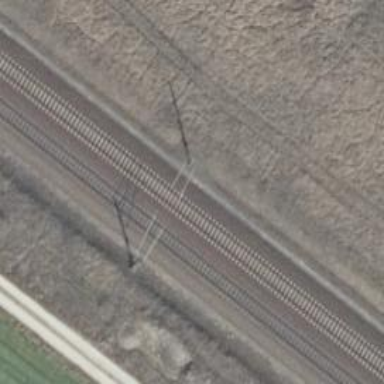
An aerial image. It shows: Railway milestone with catenary mast.